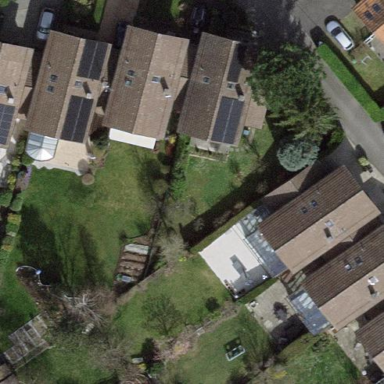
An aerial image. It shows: Garden surrounded by fence.